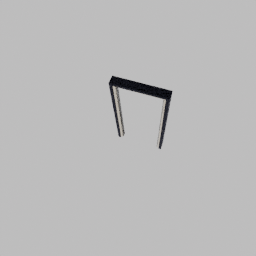
Label: architecture